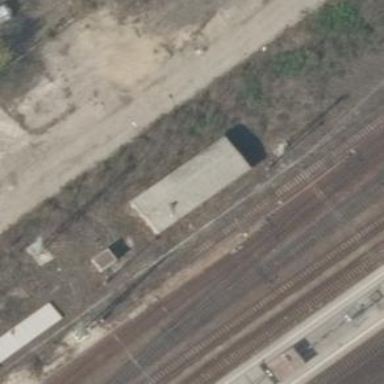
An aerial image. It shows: Shed.